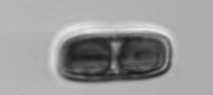
Label: Ephemera